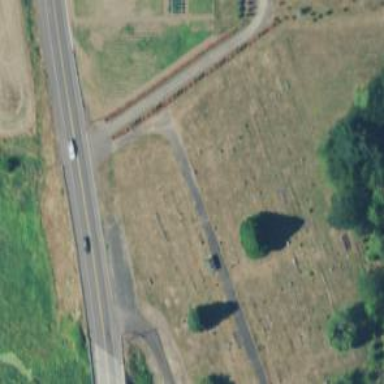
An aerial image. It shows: Cemetery.